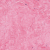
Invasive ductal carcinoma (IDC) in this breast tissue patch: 0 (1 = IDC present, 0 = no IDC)